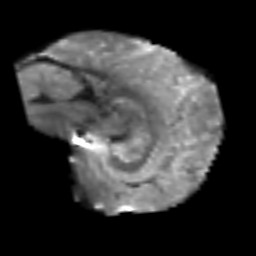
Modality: T2w
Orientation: sagittal
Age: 65
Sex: male
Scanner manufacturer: siemens
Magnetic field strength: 3 T
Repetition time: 6.1 s
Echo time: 0.101 s